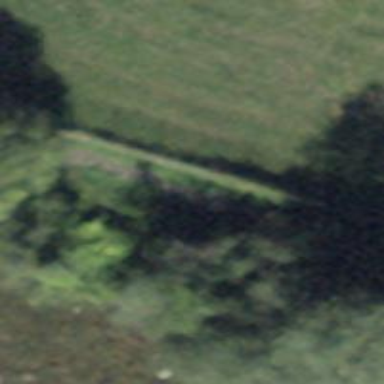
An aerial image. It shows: Fence.